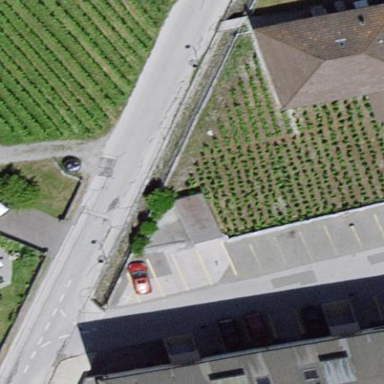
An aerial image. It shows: Vineyard growing grapes.